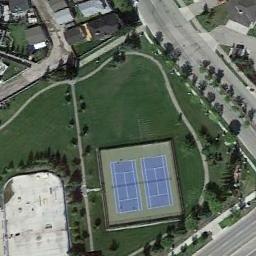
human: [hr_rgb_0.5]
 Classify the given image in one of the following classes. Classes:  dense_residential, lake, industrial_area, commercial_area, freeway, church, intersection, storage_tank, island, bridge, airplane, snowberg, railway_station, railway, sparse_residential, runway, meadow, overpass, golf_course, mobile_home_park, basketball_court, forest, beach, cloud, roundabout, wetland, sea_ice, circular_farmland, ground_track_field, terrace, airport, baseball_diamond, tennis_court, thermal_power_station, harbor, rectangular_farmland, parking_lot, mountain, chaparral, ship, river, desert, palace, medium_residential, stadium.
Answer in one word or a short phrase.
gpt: tennis_court